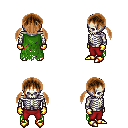
a pixel art fantasy rpg character, male body template, skeleton, green tattered cape, red pants, brown twin-tailed hairstyle, gold gloves, gold boots, four views (front, back, left, right), 2x2 character sprite sheet, small pixel art, hard edges, no anti-aliasing